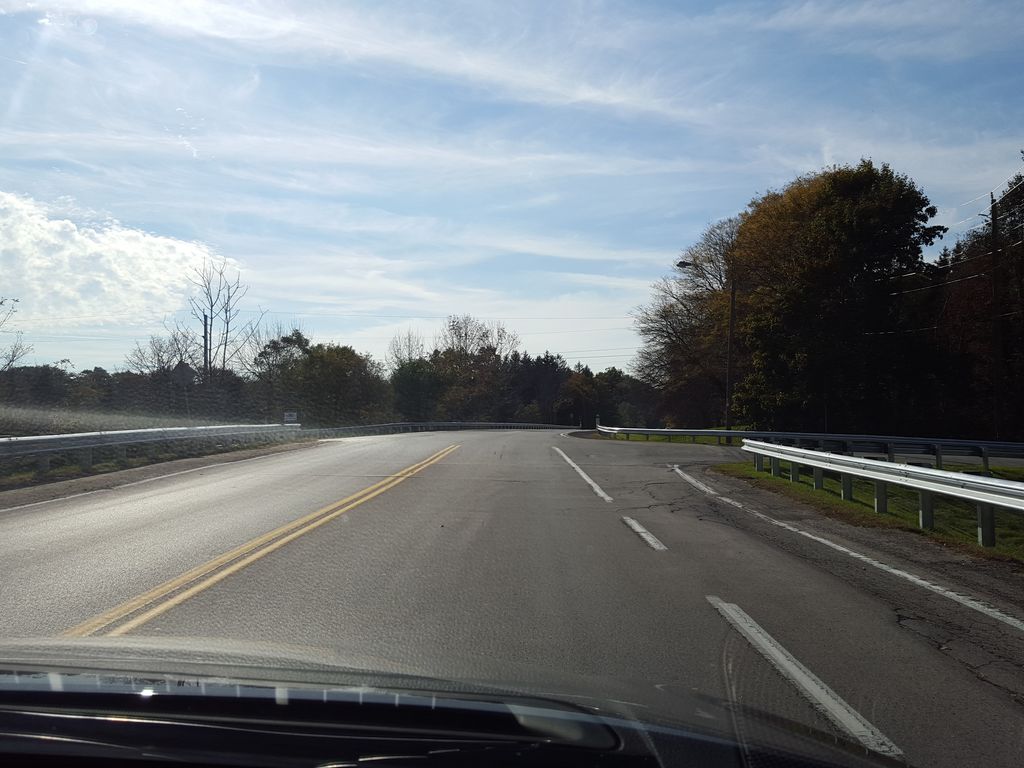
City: hamilton